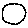
Label: moon